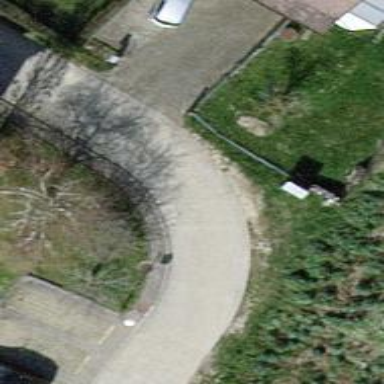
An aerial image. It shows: Residential road with concrete surface.